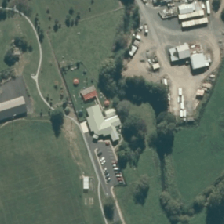
Land cover: urban_parkland